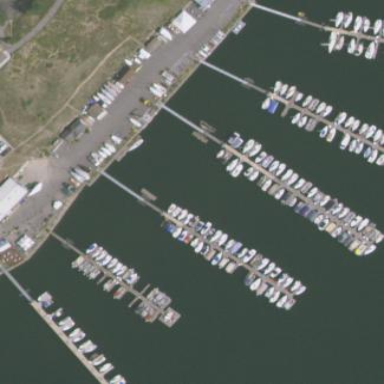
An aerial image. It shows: Marina on leisure land.